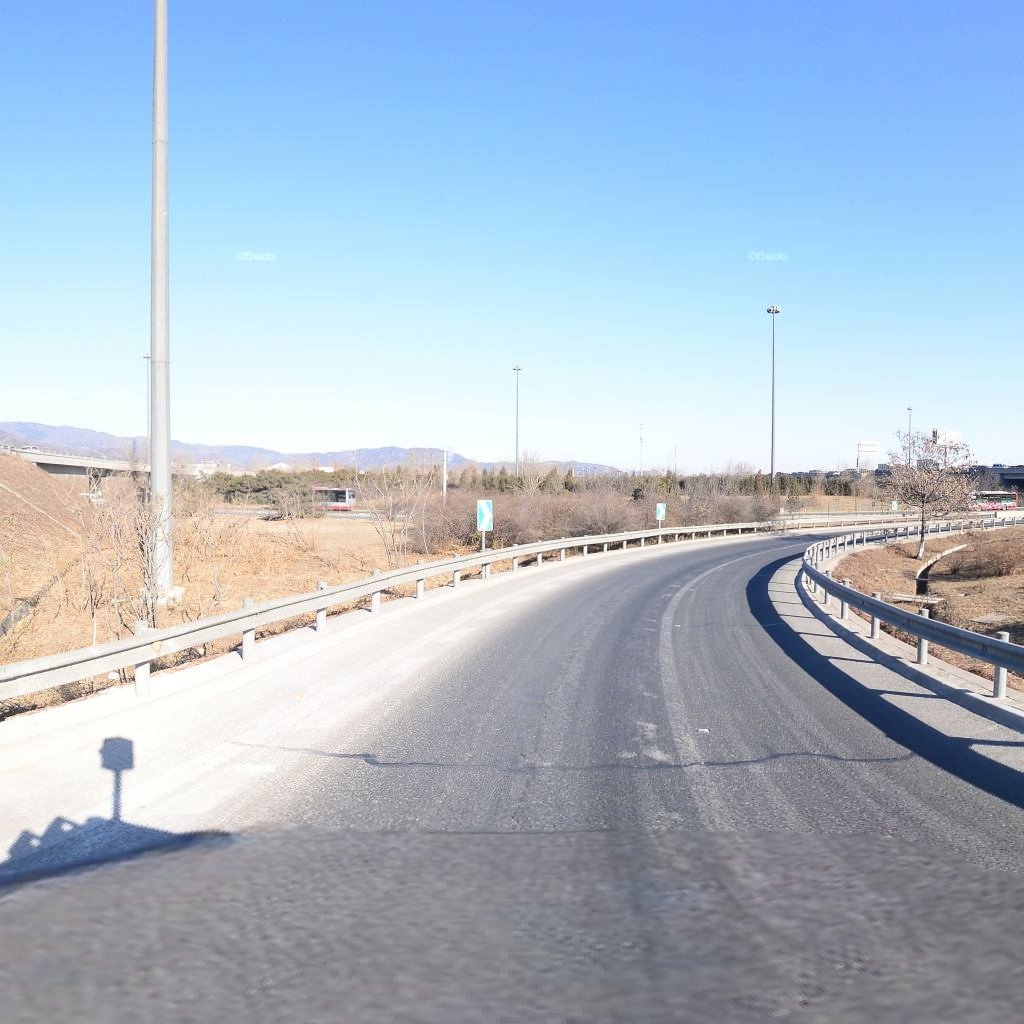
Region: Haidian
Road damage annotations: transverse patch